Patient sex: M
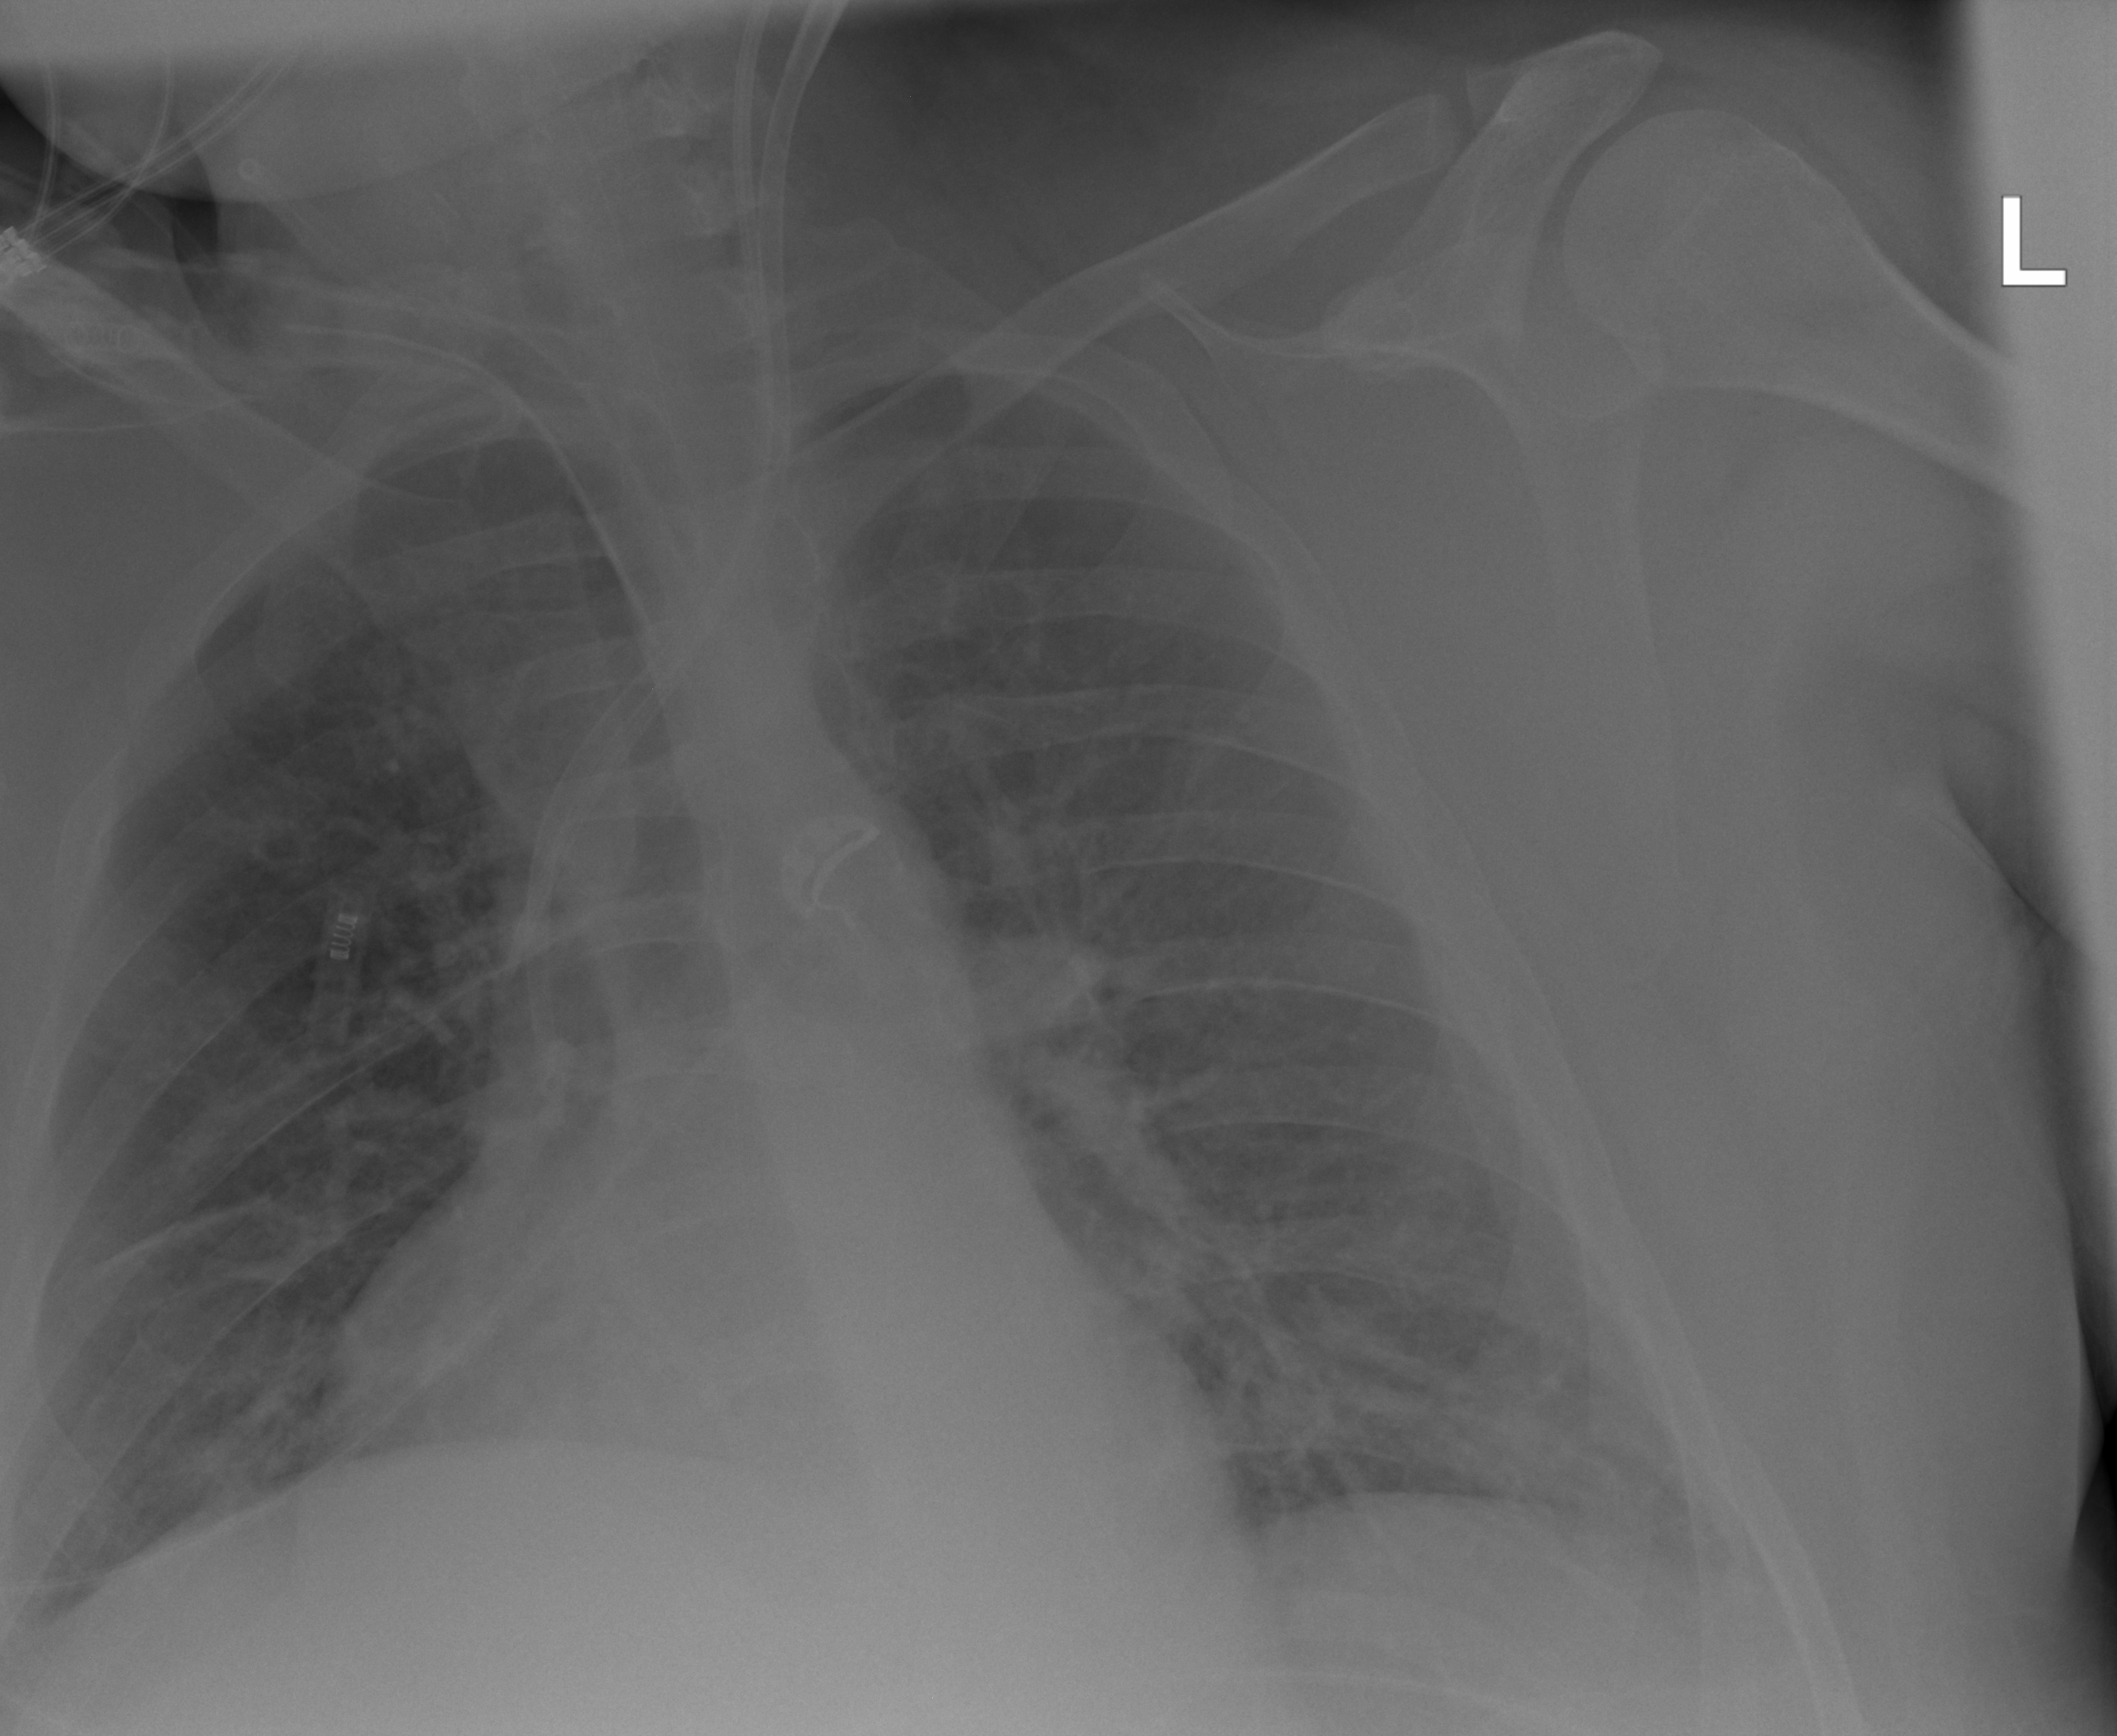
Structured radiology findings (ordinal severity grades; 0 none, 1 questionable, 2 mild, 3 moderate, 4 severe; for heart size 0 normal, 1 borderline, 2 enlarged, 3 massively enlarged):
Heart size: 1
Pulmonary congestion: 2
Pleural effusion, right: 0
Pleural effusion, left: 2
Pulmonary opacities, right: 2
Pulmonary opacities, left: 0
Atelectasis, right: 2
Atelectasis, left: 2